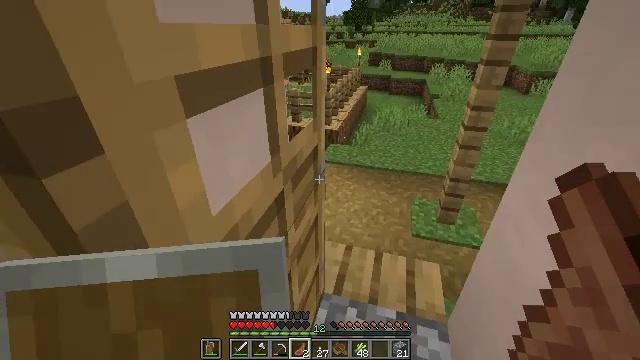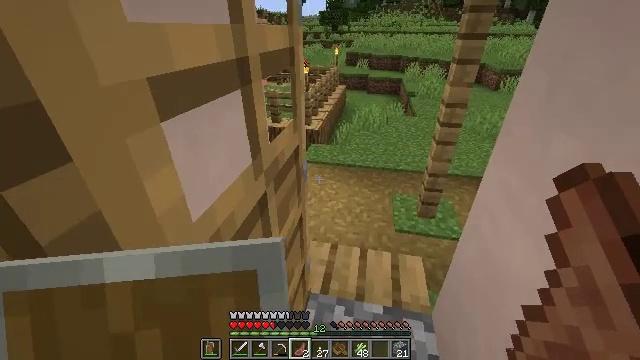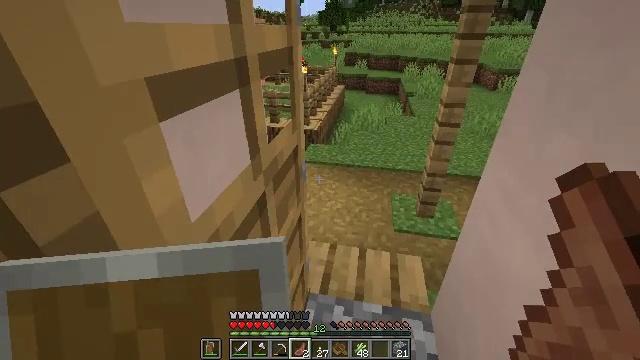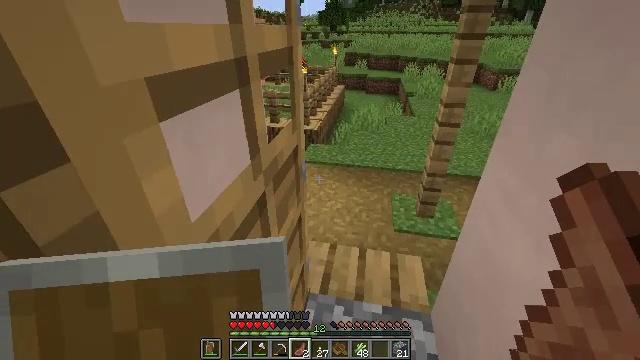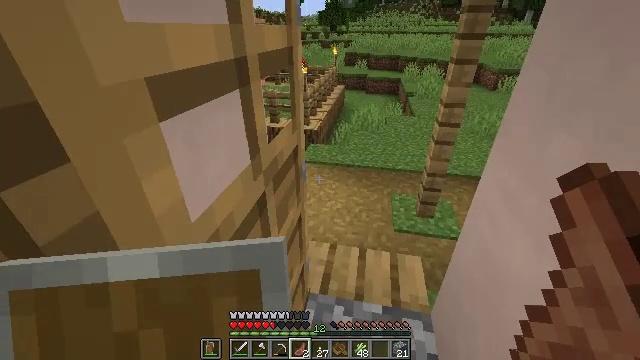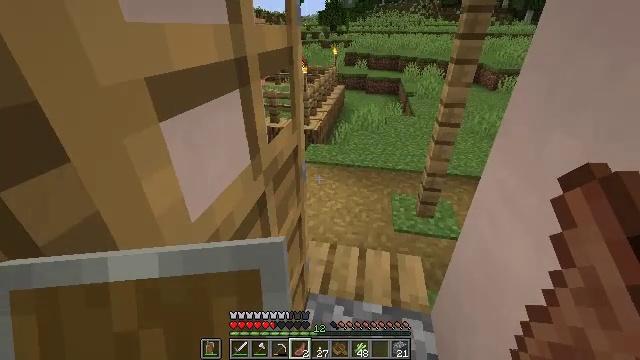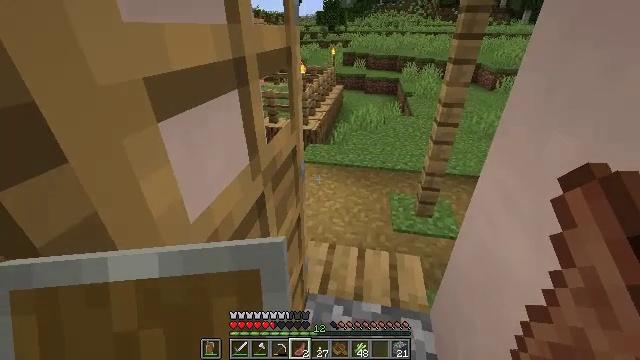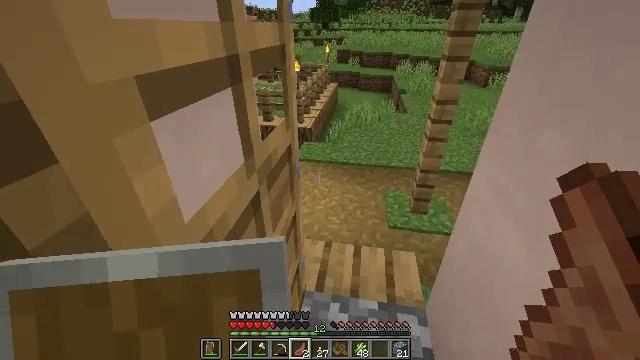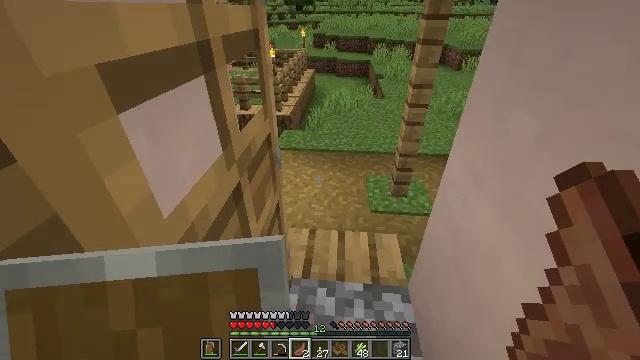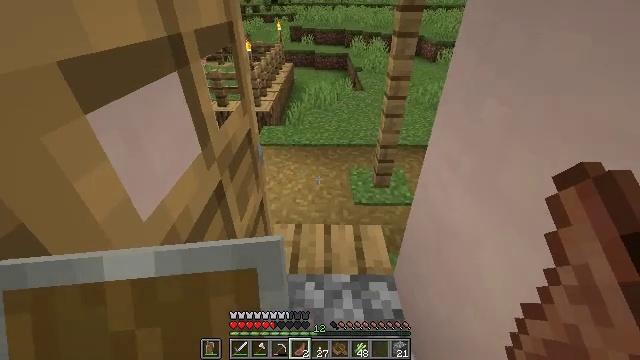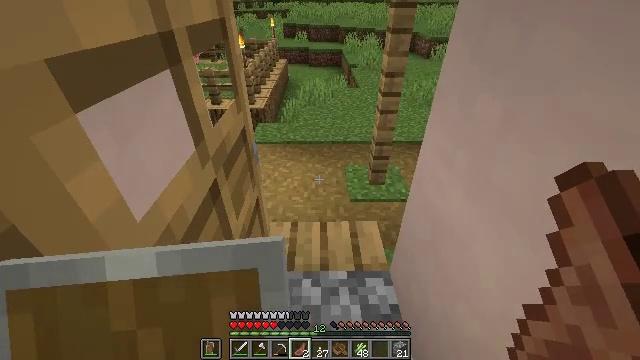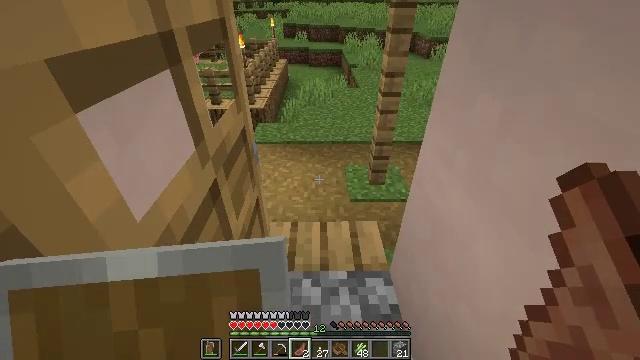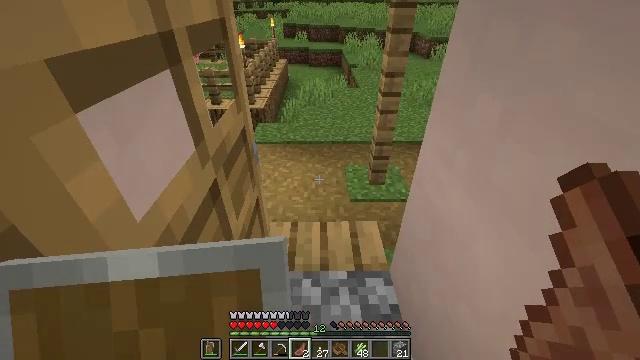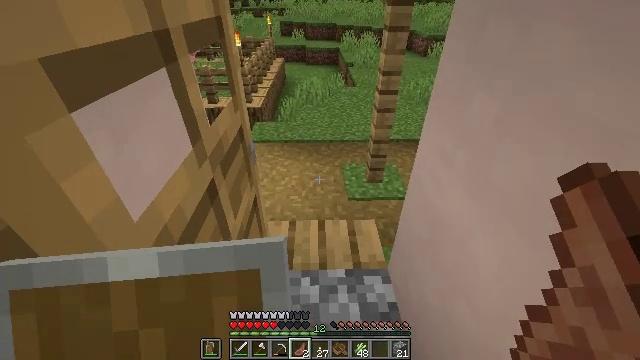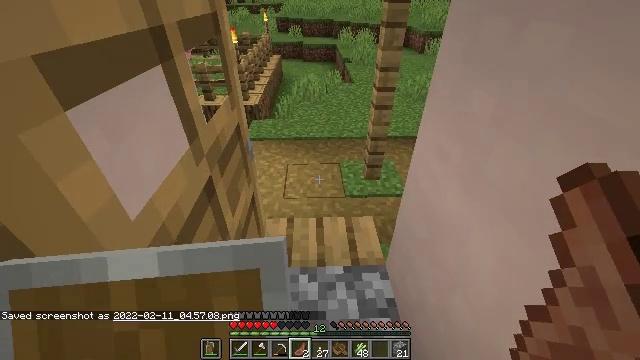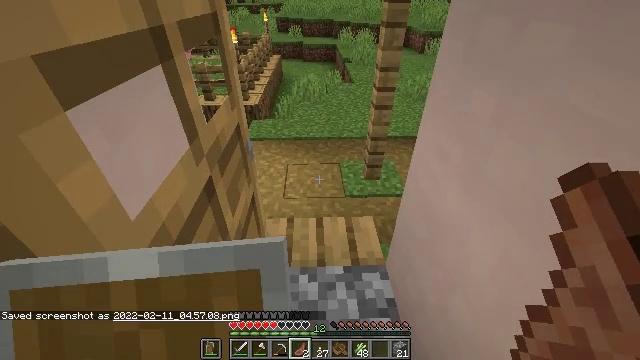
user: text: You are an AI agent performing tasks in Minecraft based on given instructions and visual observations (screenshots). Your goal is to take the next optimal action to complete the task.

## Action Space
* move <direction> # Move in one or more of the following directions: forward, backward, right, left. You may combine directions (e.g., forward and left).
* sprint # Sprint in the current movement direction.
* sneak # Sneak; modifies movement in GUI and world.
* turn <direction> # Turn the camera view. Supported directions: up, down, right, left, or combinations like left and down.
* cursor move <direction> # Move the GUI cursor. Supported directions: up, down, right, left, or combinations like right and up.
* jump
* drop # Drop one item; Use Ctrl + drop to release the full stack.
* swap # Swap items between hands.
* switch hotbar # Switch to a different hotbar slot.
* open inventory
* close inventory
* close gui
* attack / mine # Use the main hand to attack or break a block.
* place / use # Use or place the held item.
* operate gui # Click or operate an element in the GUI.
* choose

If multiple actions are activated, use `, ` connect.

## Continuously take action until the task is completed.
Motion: motion action
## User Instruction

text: Mine the potted dandelion.
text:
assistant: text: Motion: turn right
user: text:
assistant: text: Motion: no_op
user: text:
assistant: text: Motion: no_op
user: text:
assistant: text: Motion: no_op
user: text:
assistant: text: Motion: no_op
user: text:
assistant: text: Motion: no_op
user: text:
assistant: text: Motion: turn right
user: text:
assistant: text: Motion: turn right and down
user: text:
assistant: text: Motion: turn right and down
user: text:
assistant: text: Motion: turn right
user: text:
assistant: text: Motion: no_op
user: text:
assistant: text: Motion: no_op
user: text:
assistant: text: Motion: no_op
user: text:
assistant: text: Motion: no_op
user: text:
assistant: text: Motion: no_op
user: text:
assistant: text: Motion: no_op
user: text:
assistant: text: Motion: no_op
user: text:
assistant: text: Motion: no_op
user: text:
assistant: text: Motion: no_op
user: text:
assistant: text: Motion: no_op
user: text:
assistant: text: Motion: no_op
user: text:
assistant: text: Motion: no_op
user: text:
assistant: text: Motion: no_op
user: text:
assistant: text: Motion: no_op
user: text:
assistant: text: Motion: no_op
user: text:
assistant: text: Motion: no_op
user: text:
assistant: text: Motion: turn left
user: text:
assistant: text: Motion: no_op
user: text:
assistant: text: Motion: no_op
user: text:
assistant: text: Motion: no_op